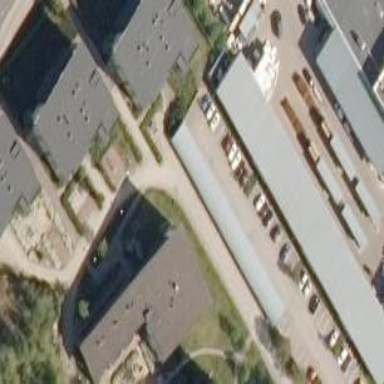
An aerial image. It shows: Warehouse.